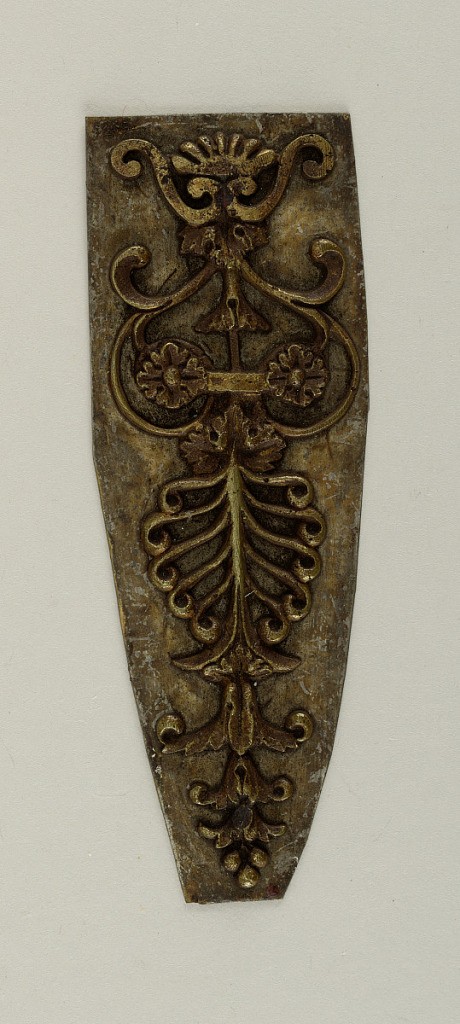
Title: Mount
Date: early 19th century
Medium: Partially silvered brass
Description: Pierced compound anthemion motif soldered to flat brass plate.